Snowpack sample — Loveland Pass, Silver Plume, Colorado, USA (12/14/25, 10:50 AM MST)
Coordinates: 39.664, -105.882
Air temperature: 36 °F
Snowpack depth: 67 cm
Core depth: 10 cm
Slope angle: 6°, slope face: 326°
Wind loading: low
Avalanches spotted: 0
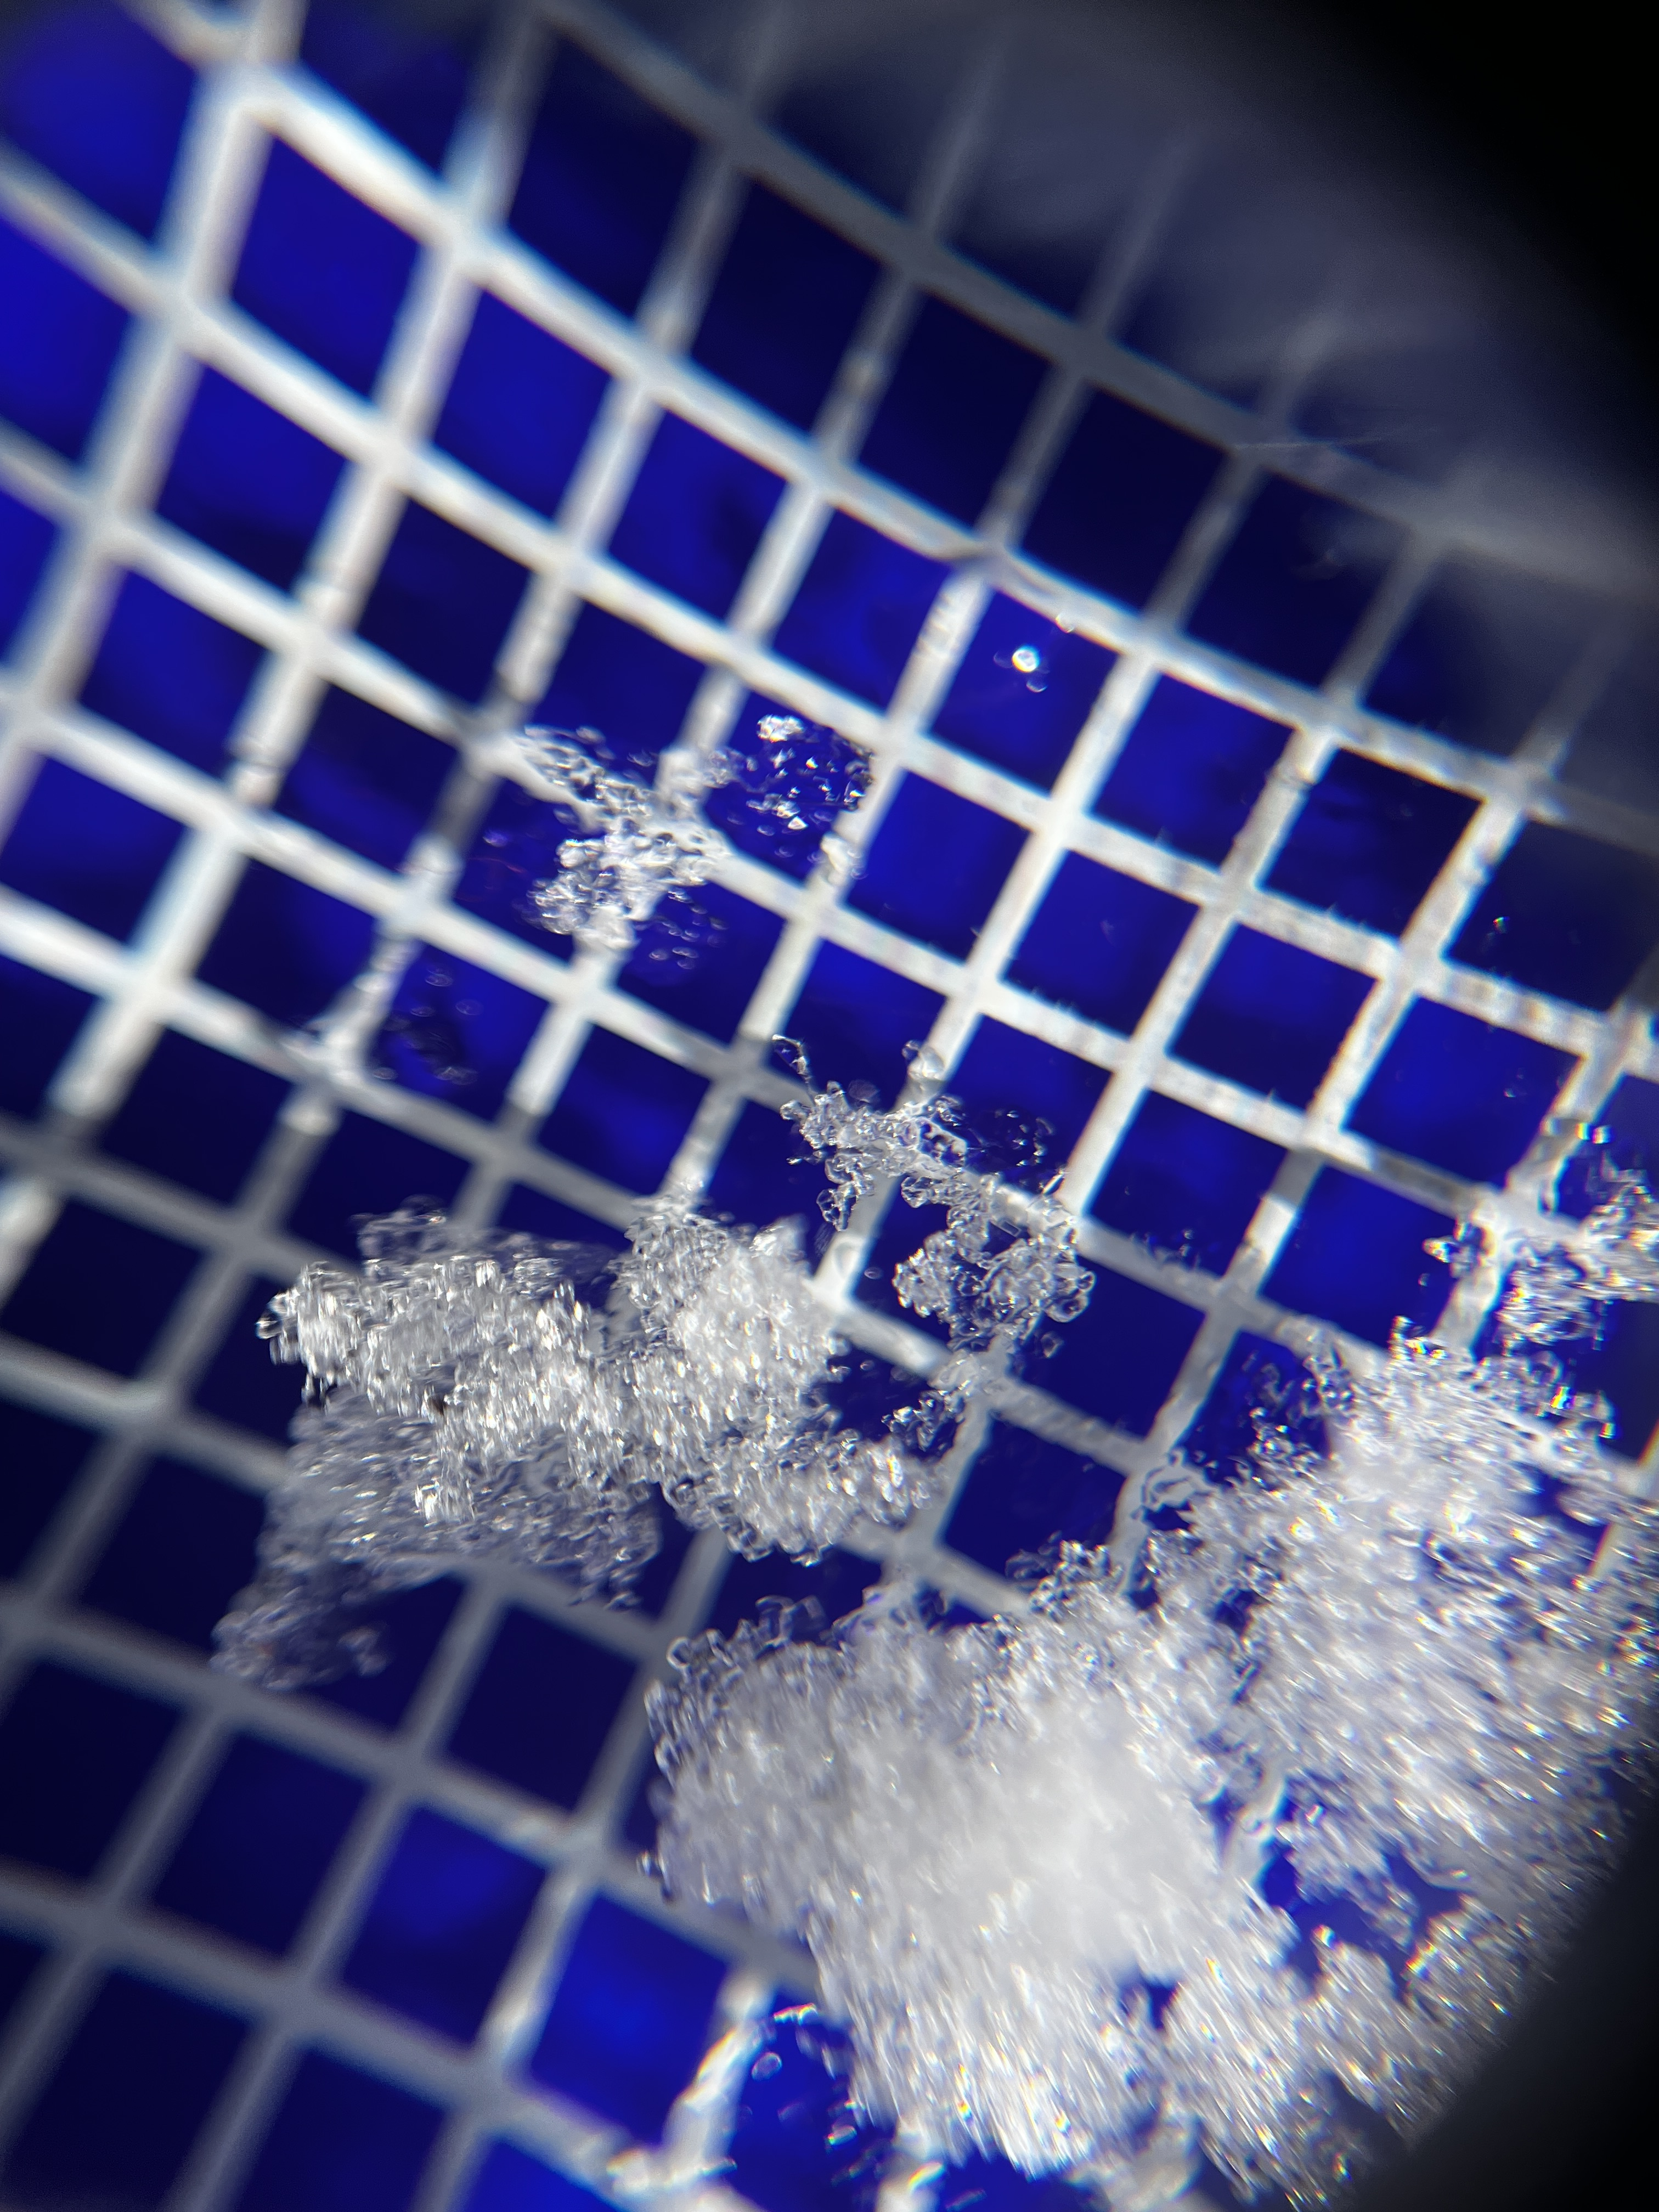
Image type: magnified_profile
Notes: No avalanches spotted, very late start to the season with minimal snowpack